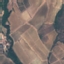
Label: PermanentCrop